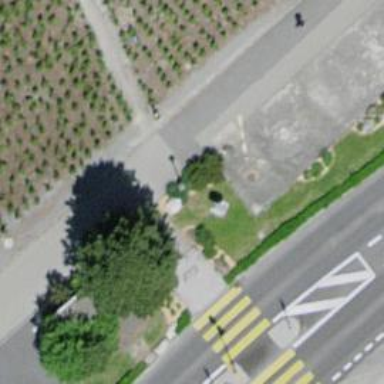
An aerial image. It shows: Double cycle barrier.